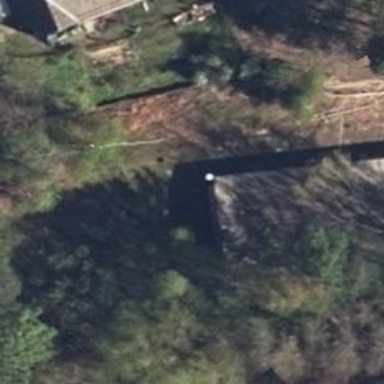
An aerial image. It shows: Abandoned railway.